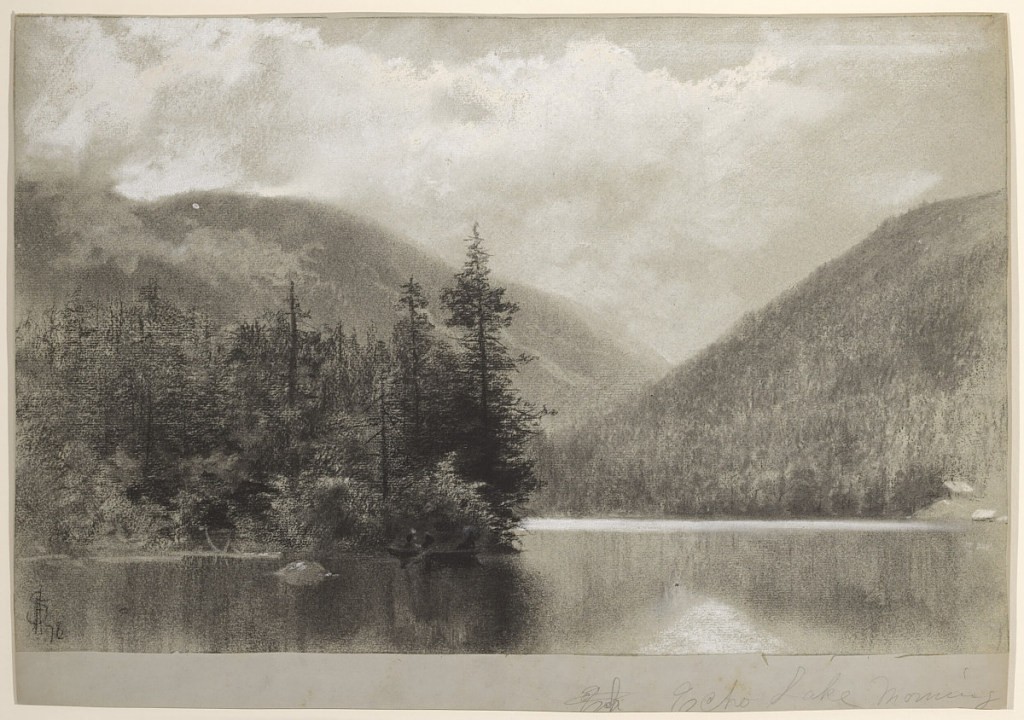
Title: Echo Lake, Morning
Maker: Francis Hopkinson Smith, American, 1838–1915
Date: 1878
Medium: Charcoal, black and white chalk on gray laid paper
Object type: Drawing
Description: Horizontal view with lake in the foreground, pine trees on the shore on the left, and  mountains covered with growth on the right.